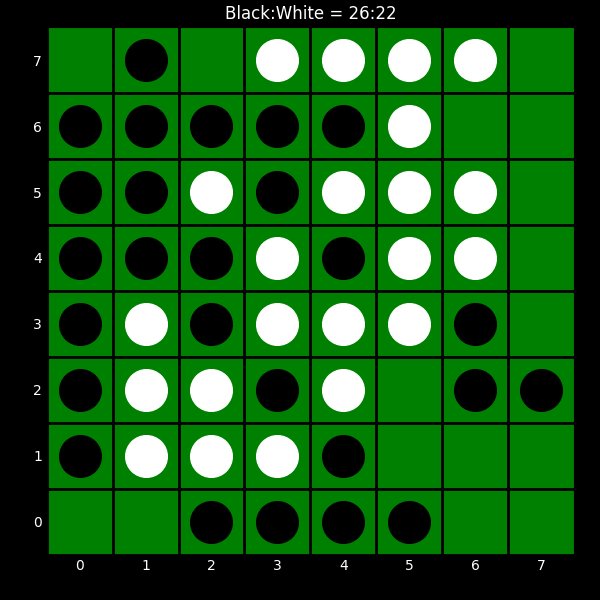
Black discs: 26
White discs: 22